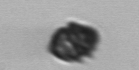
Label: Kryptoperidinium_triquetrum